Question: I'm just new to Maven. I'm following the "<URL>" on this website.
When I run
'mvn archetype:generate -DgroupId=com.mycompany.app -DartifactId=my-app -DarchetypeArtifactId=maven-archetype-quickstart -DinteractiveMode=false'
I find that

is generated. However, where did I got this source code? From website or from downloaded . Which command indicates the location to get source?
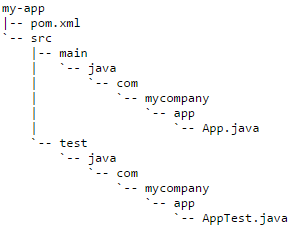
Answer: As specified by '-DarchetypeArtifactId=maven-archetype-quickstart', the data comes from the <URL>.
'mvn' retrieved it from the Central Repository (<URL> .